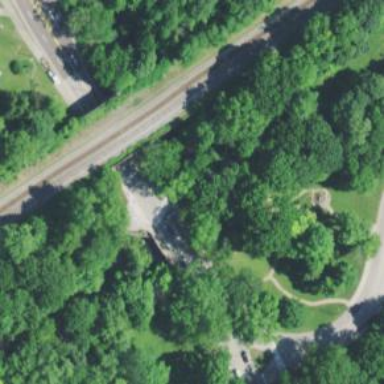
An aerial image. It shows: Culvert tunnel.